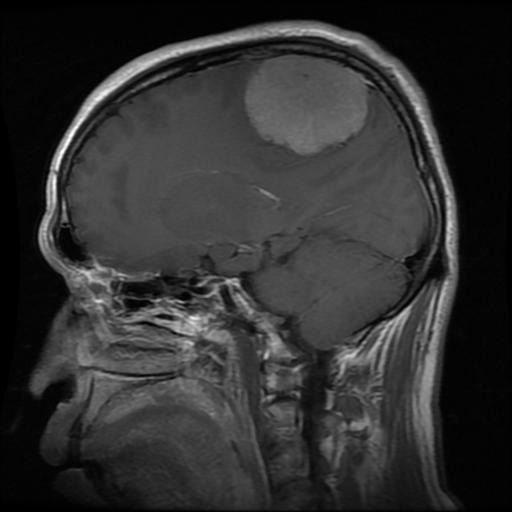
Label: meningioma